Interaction volume radius: 5 \u00c5
Interaction volume height: 10 \u00c5
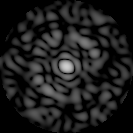
Disorder parameter: 0.8807